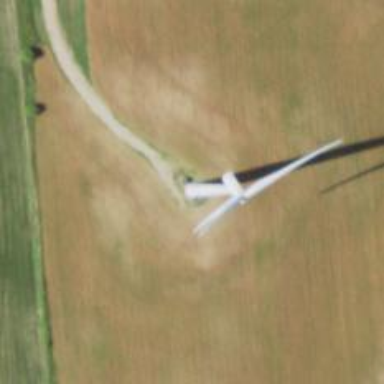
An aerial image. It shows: Wind generator with horizontal axis. The generator is wind turbine.